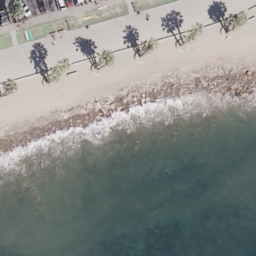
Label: beach